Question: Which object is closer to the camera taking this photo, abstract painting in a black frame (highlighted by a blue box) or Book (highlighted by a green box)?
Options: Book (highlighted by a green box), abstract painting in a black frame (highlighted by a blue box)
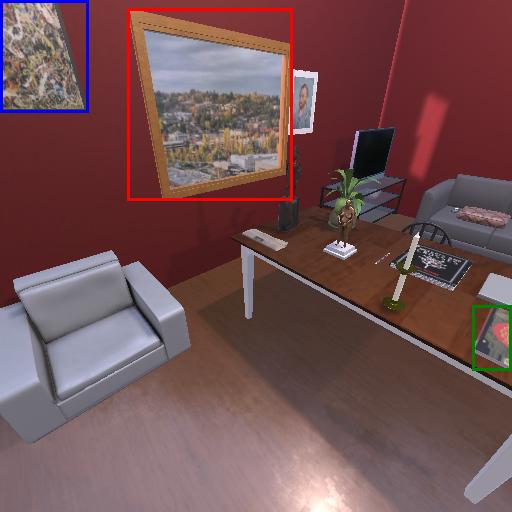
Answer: Book (highlighted by a green box)